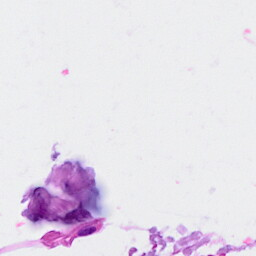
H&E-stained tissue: Breast